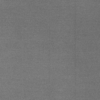
Label: dusty